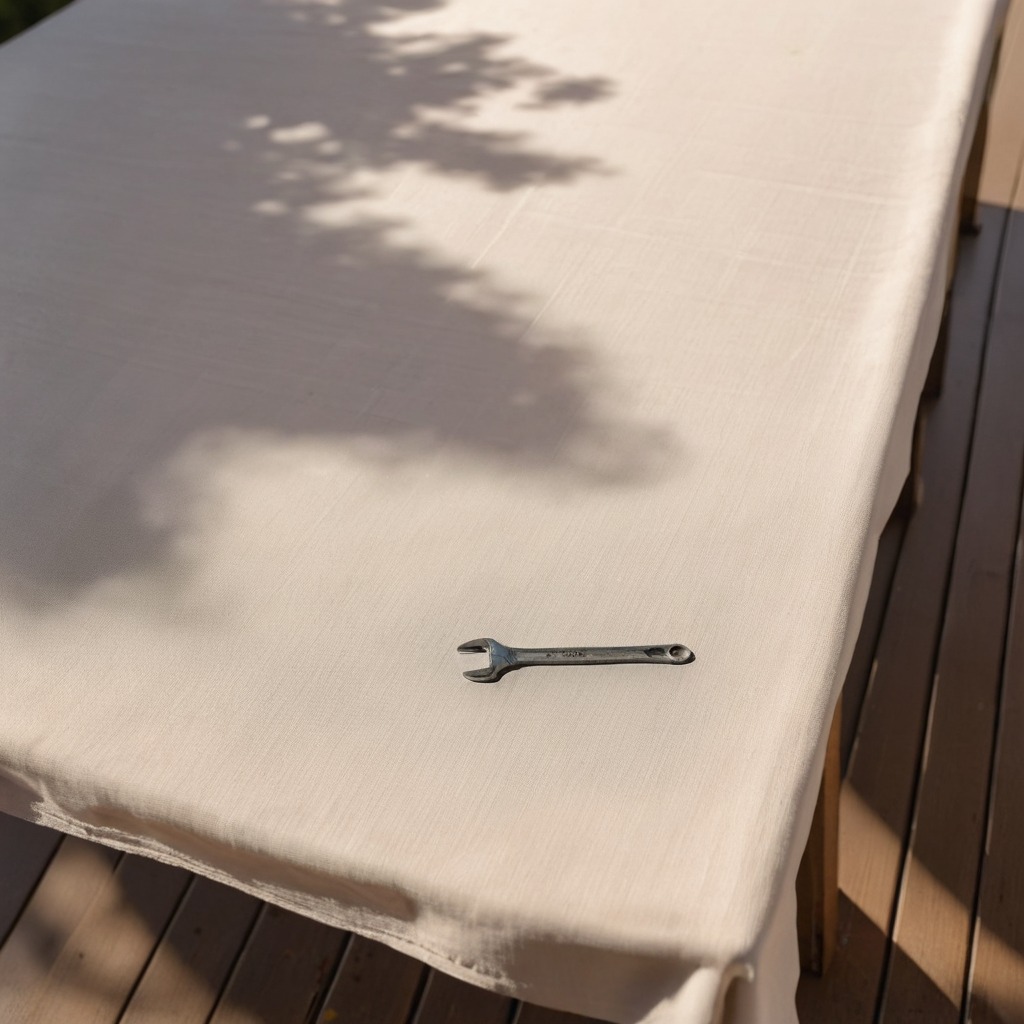
A wrench lies on the wooden table in an outdoor workshop during daytime bright natural light soft shadows worn but beneath the cloth.